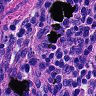
Metastatic tissue present: yes